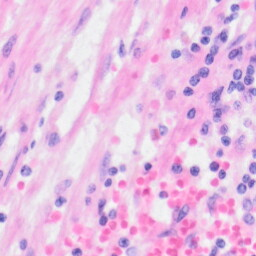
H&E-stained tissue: Kidney